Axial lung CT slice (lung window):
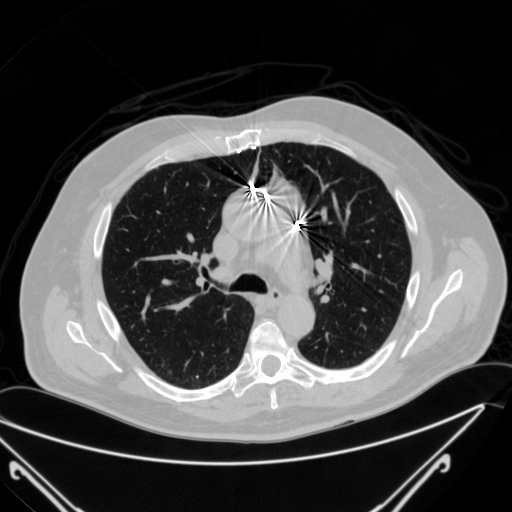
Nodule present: no